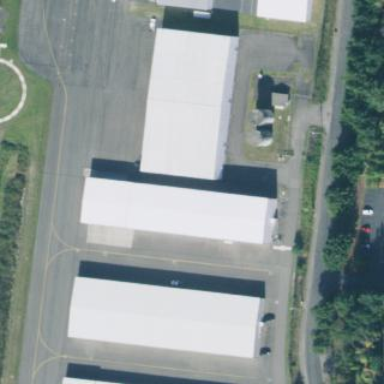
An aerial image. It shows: Hangar at the airport.